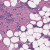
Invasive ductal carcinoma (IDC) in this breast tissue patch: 1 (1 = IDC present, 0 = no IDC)